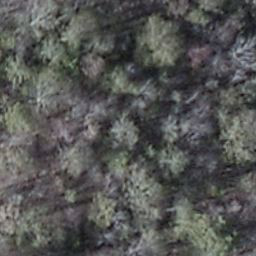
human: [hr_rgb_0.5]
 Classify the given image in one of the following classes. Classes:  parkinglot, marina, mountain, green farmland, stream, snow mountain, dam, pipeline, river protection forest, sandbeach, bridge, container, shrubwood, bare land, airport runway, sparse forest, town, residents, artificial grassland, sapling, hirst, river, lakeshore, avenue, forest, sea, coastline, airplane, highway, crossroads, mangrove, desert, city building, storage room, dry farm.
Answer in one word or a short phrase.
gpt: shrubwood